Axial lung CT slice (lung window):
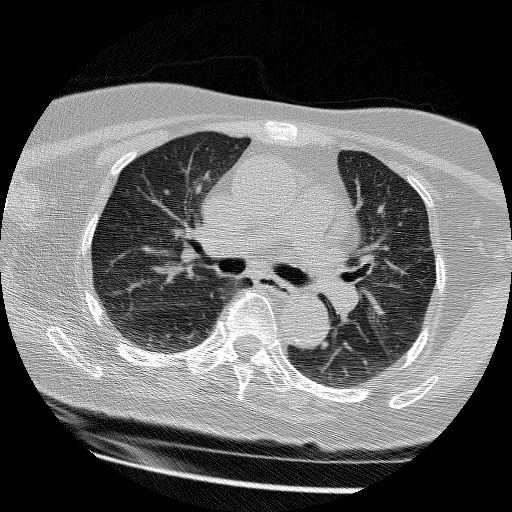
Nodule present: no